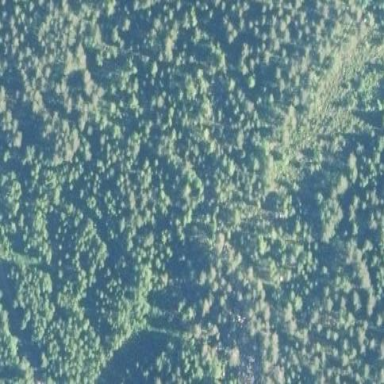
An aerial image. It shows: Area covered in scrub vegetation.